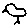
Label: bird